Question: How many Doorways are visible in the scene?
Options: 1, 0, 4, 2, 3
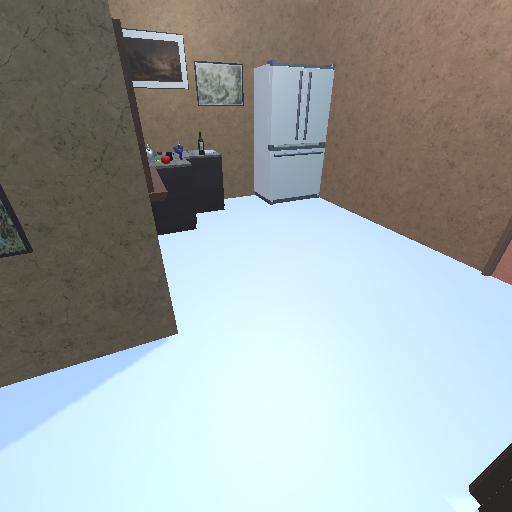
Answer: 1